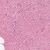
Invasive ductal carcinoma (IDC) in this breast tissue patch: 0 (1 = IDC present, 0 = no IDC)